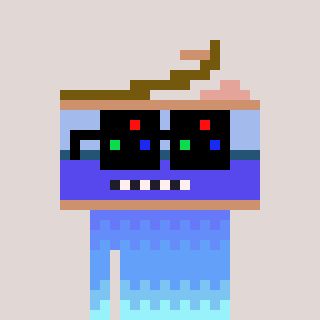
a pixel art character with square black sunglasses, a canned ham-shaped head and a slimegreen-colored body on a warm background